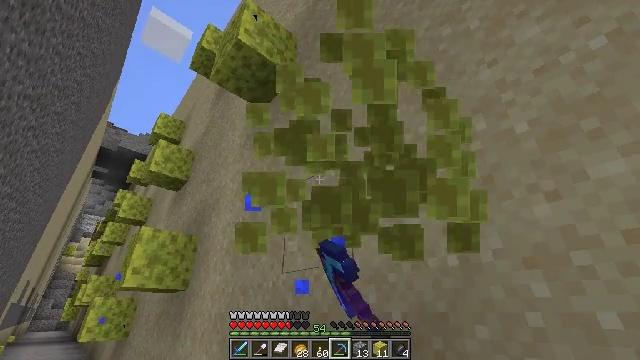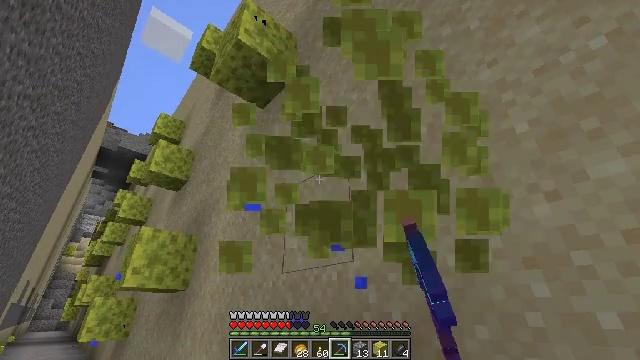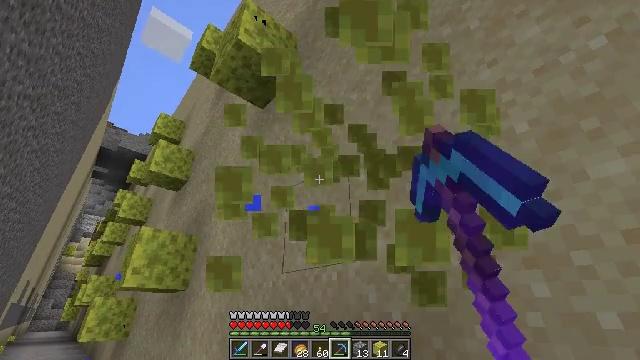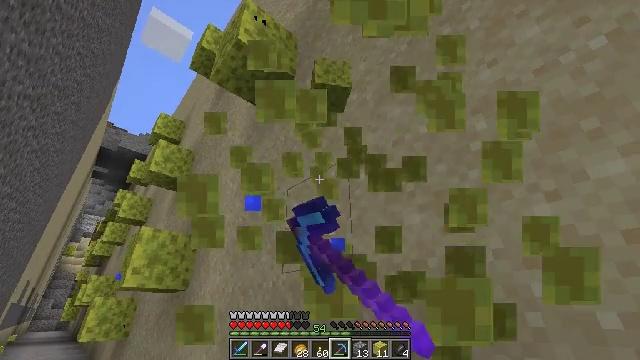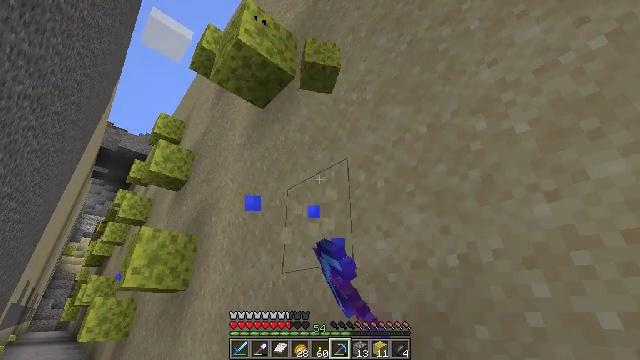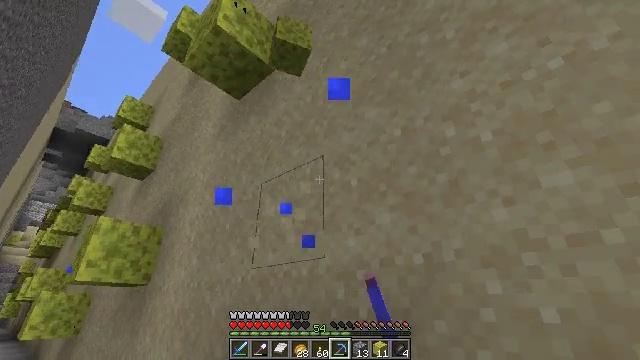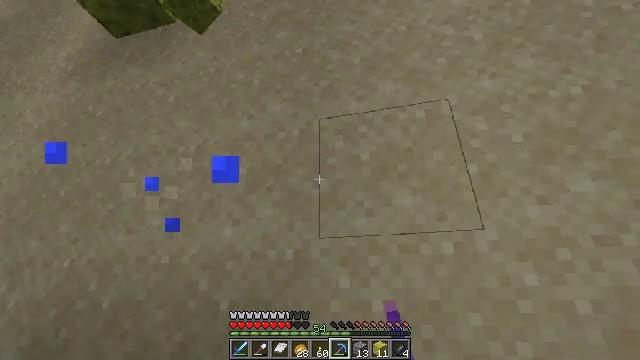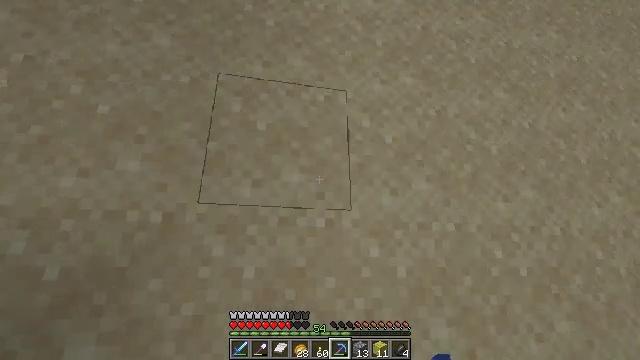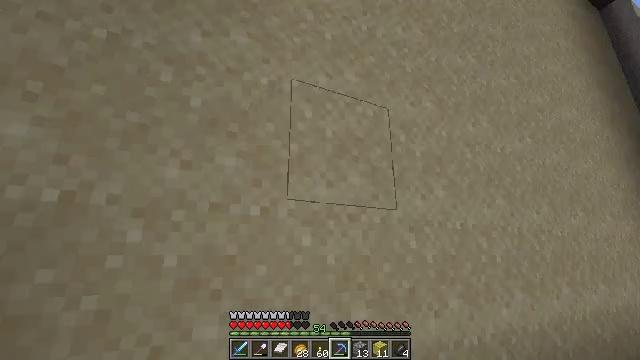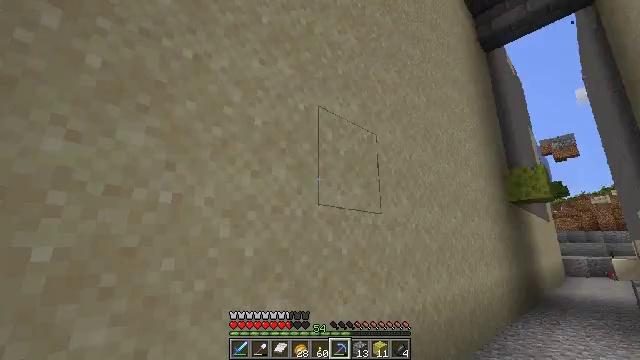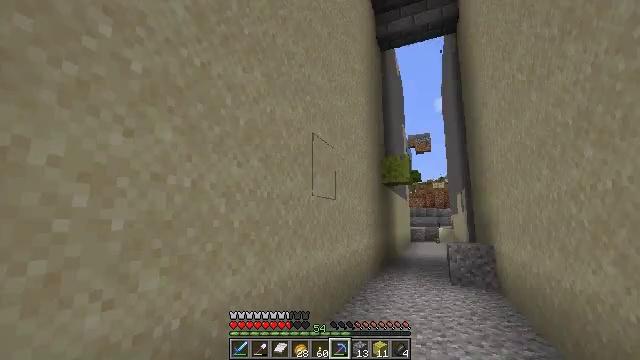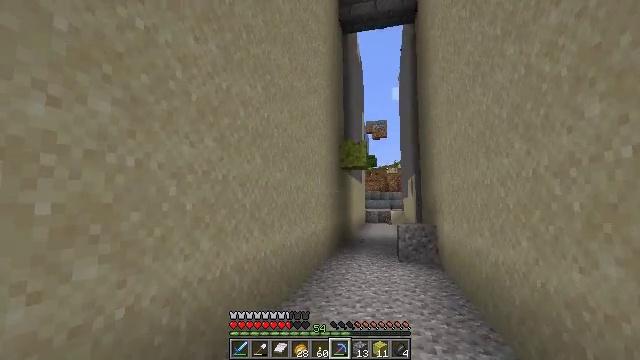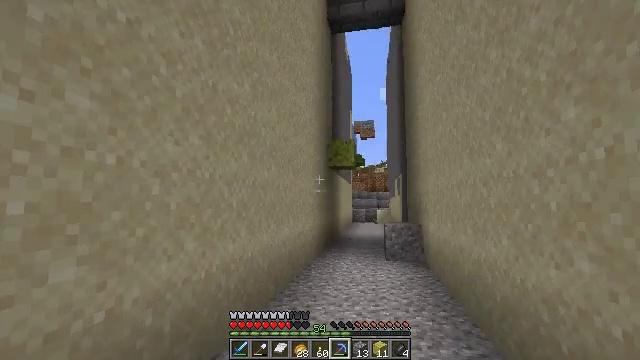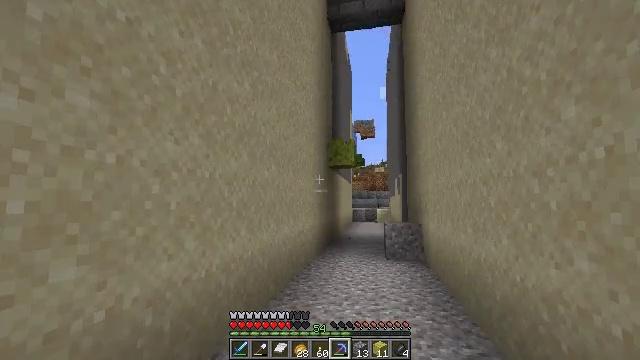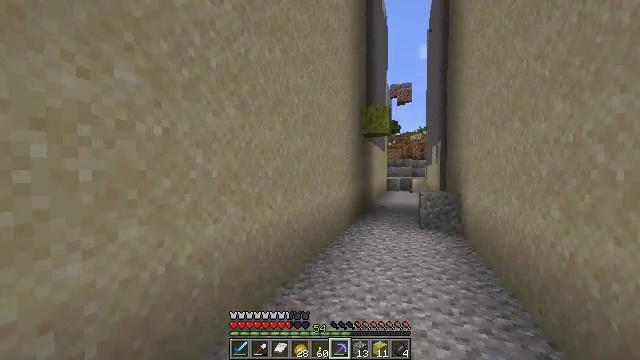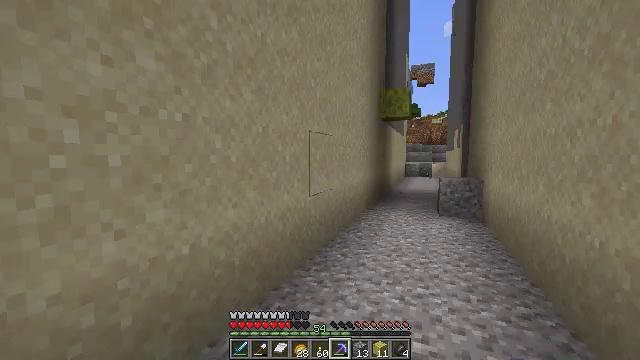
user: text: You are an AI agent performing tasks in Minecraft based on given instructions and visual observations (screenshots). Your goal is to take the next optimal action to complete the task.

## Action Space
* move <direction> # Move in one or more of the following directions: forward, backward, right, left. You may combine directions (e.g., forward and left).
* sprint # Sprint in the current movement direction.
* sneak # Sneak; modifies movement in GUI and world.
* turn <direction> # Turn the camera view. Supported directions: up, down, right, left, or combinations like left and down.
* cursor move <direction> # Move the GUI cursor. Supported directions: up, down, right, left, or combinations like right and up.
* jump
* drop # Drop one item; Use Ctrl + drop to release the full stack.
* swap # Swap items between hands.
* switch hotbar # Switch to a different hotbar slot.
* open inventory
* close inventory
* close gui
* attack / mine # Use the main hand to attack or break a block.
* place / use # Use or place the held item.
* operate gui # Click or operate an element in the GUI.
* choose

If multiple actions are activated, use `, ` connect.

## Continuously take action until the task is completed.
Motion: motion action
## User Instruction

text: Collect the wet sponge after mining.
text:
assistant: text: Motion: attack / mine
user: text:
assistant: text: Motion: attack / mine
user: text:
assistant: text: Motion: attack / mine
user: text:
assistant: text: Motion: attack / mine
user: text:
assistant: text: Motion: turn right
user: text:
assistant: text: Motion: turn right and down
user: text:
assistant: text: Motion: turn right and down
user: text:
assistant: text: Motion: turn right and down
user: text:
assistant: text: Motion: turn right and down
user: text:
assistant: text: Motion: turn right and down
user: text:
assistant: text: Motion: turn right and down
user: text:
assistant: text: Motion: turn right
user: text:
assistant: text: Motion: no_op
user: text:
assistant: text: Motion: turn left and down
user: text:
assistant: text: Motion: turn left and down
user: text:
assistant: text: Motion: no_op
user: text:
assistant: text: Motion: no_op
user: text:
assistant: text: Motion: no_op
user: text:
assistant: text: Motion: turn right and up
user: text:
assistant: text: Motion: move forward, turn right and up
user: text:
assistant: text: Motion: no_op
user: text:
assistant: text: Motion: move forward
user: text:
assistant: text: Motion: move forward
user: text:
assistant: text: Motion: move forward
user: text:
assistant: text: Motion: move forward
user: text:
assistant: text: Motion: move forward, turn left and up
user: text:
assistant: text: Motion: move forward, turn up
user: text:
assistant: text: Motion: move forward, turn up
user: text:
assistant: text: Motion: move forward
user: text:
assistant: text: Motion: move forward